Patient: sex M, age 61
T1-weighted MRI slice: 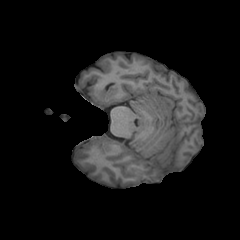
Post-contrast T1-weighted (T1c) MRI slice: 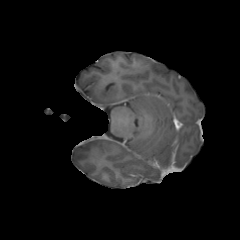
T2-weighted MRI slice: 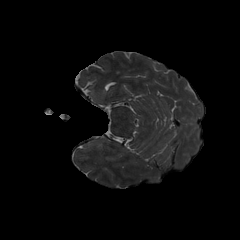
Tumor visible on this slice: no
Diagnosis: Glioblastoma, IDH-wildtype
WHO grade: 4